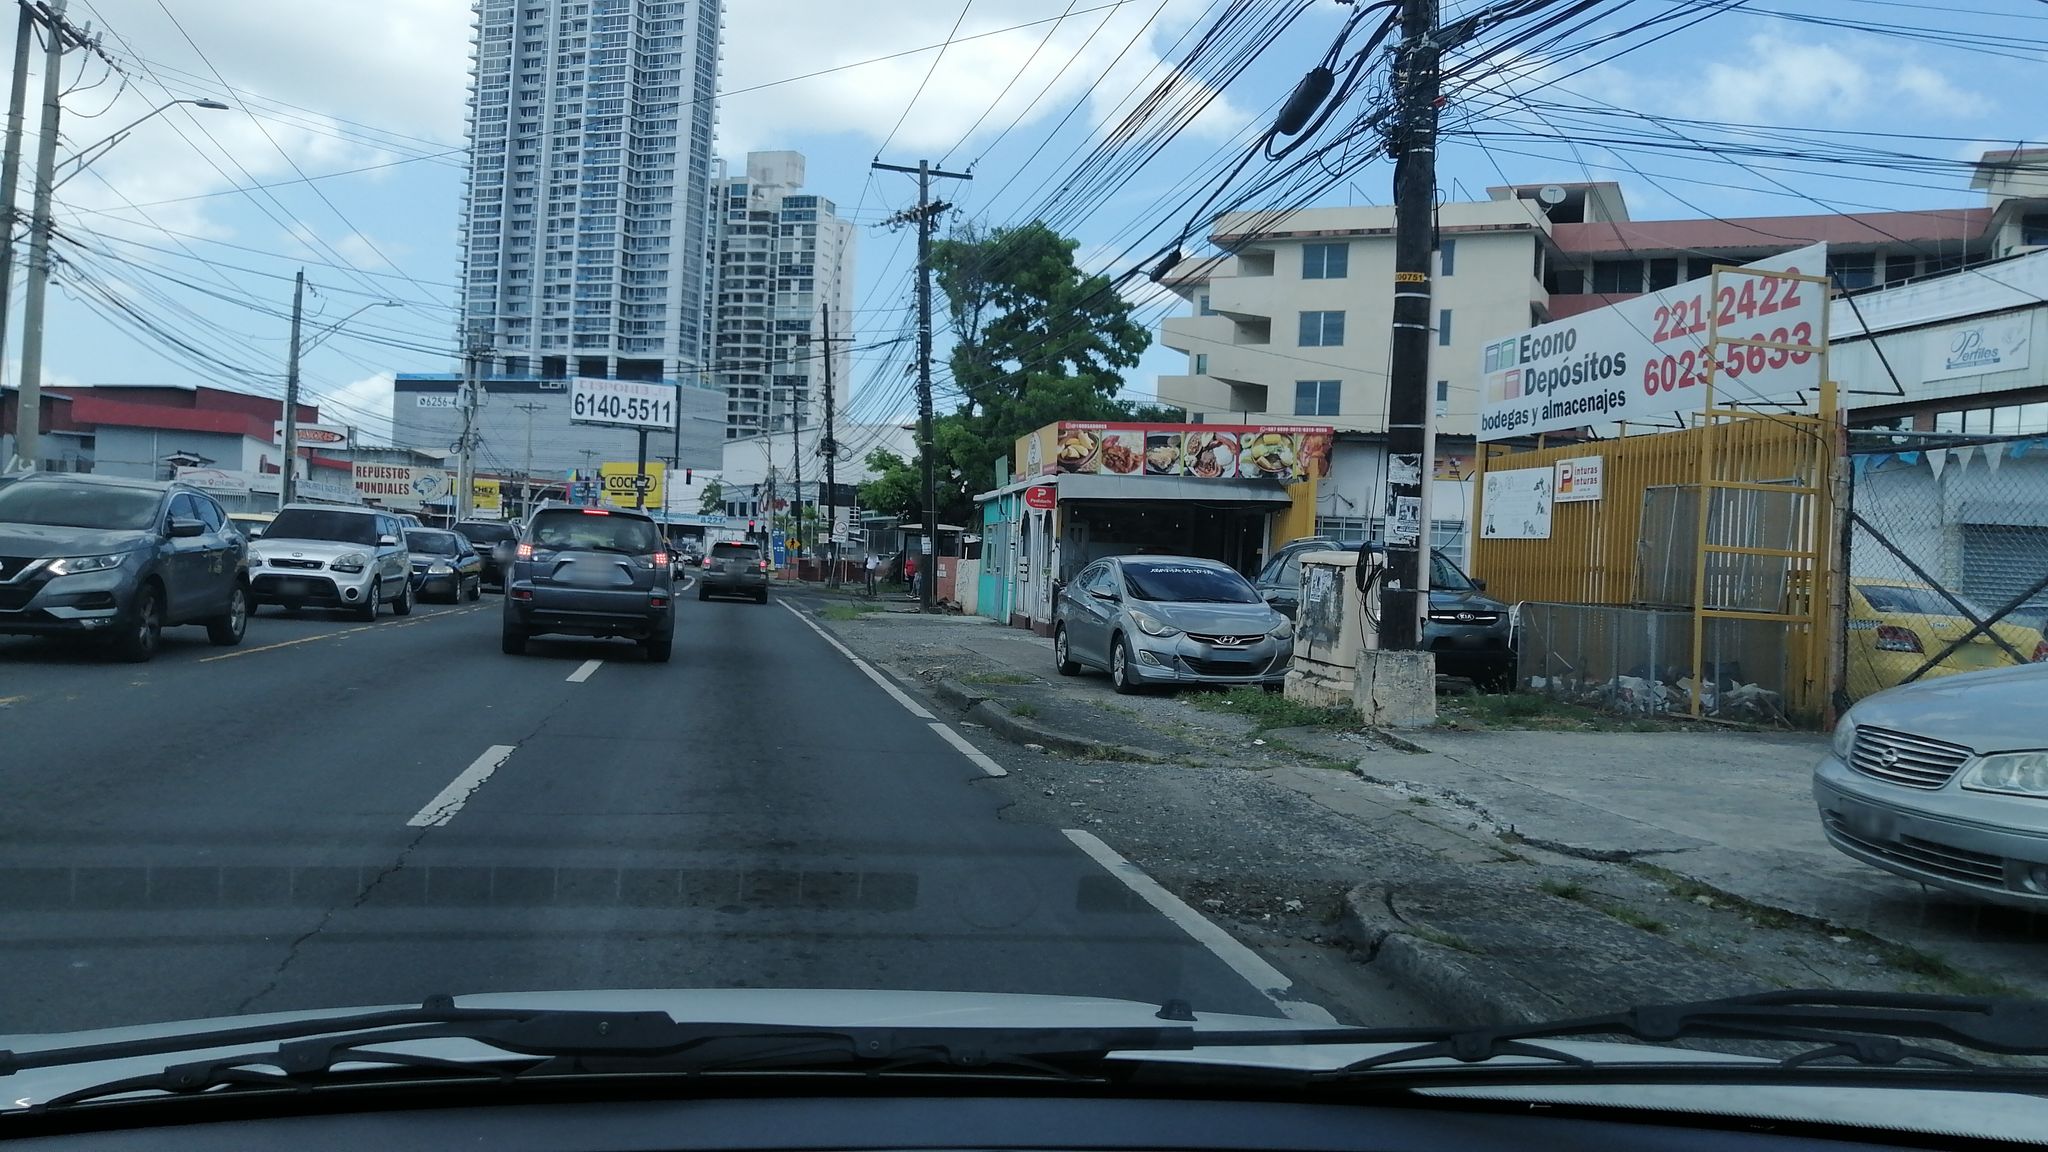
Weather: cloudy
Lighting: day
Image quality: good
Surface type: driving surface
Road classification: secondary
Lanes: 4
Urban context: urban centre
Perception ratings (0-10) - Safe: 2, Lively: 7.51, Beautiful: 2.63, Boring: 2.59, Depressing: 4.05, Wealthy: 1.5